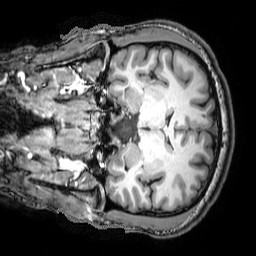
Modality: T1w
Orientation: sagittal
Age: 24
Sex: male
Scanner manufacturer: philips
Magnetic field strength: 3 T
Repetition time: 8.3 s
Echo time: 3.808 s